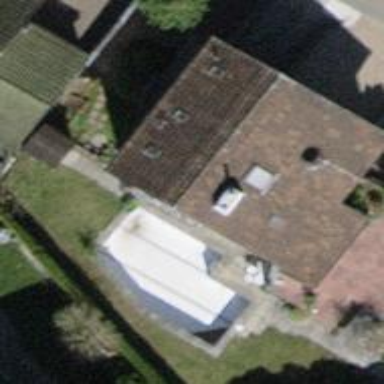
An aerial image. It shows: House with pitched roof.